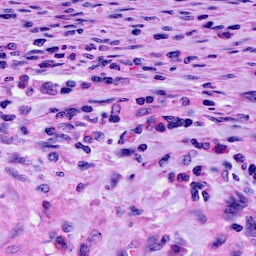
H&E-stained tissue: Cervix